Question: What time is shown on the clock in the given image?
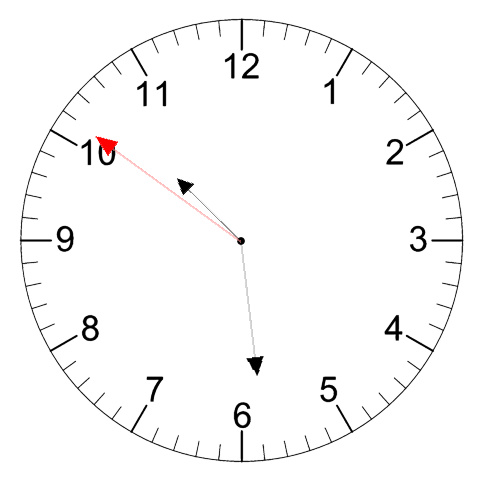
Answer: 10:28:51